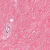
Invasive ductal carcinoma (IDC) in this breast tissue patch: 0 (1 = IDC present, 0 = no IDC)